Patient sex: M
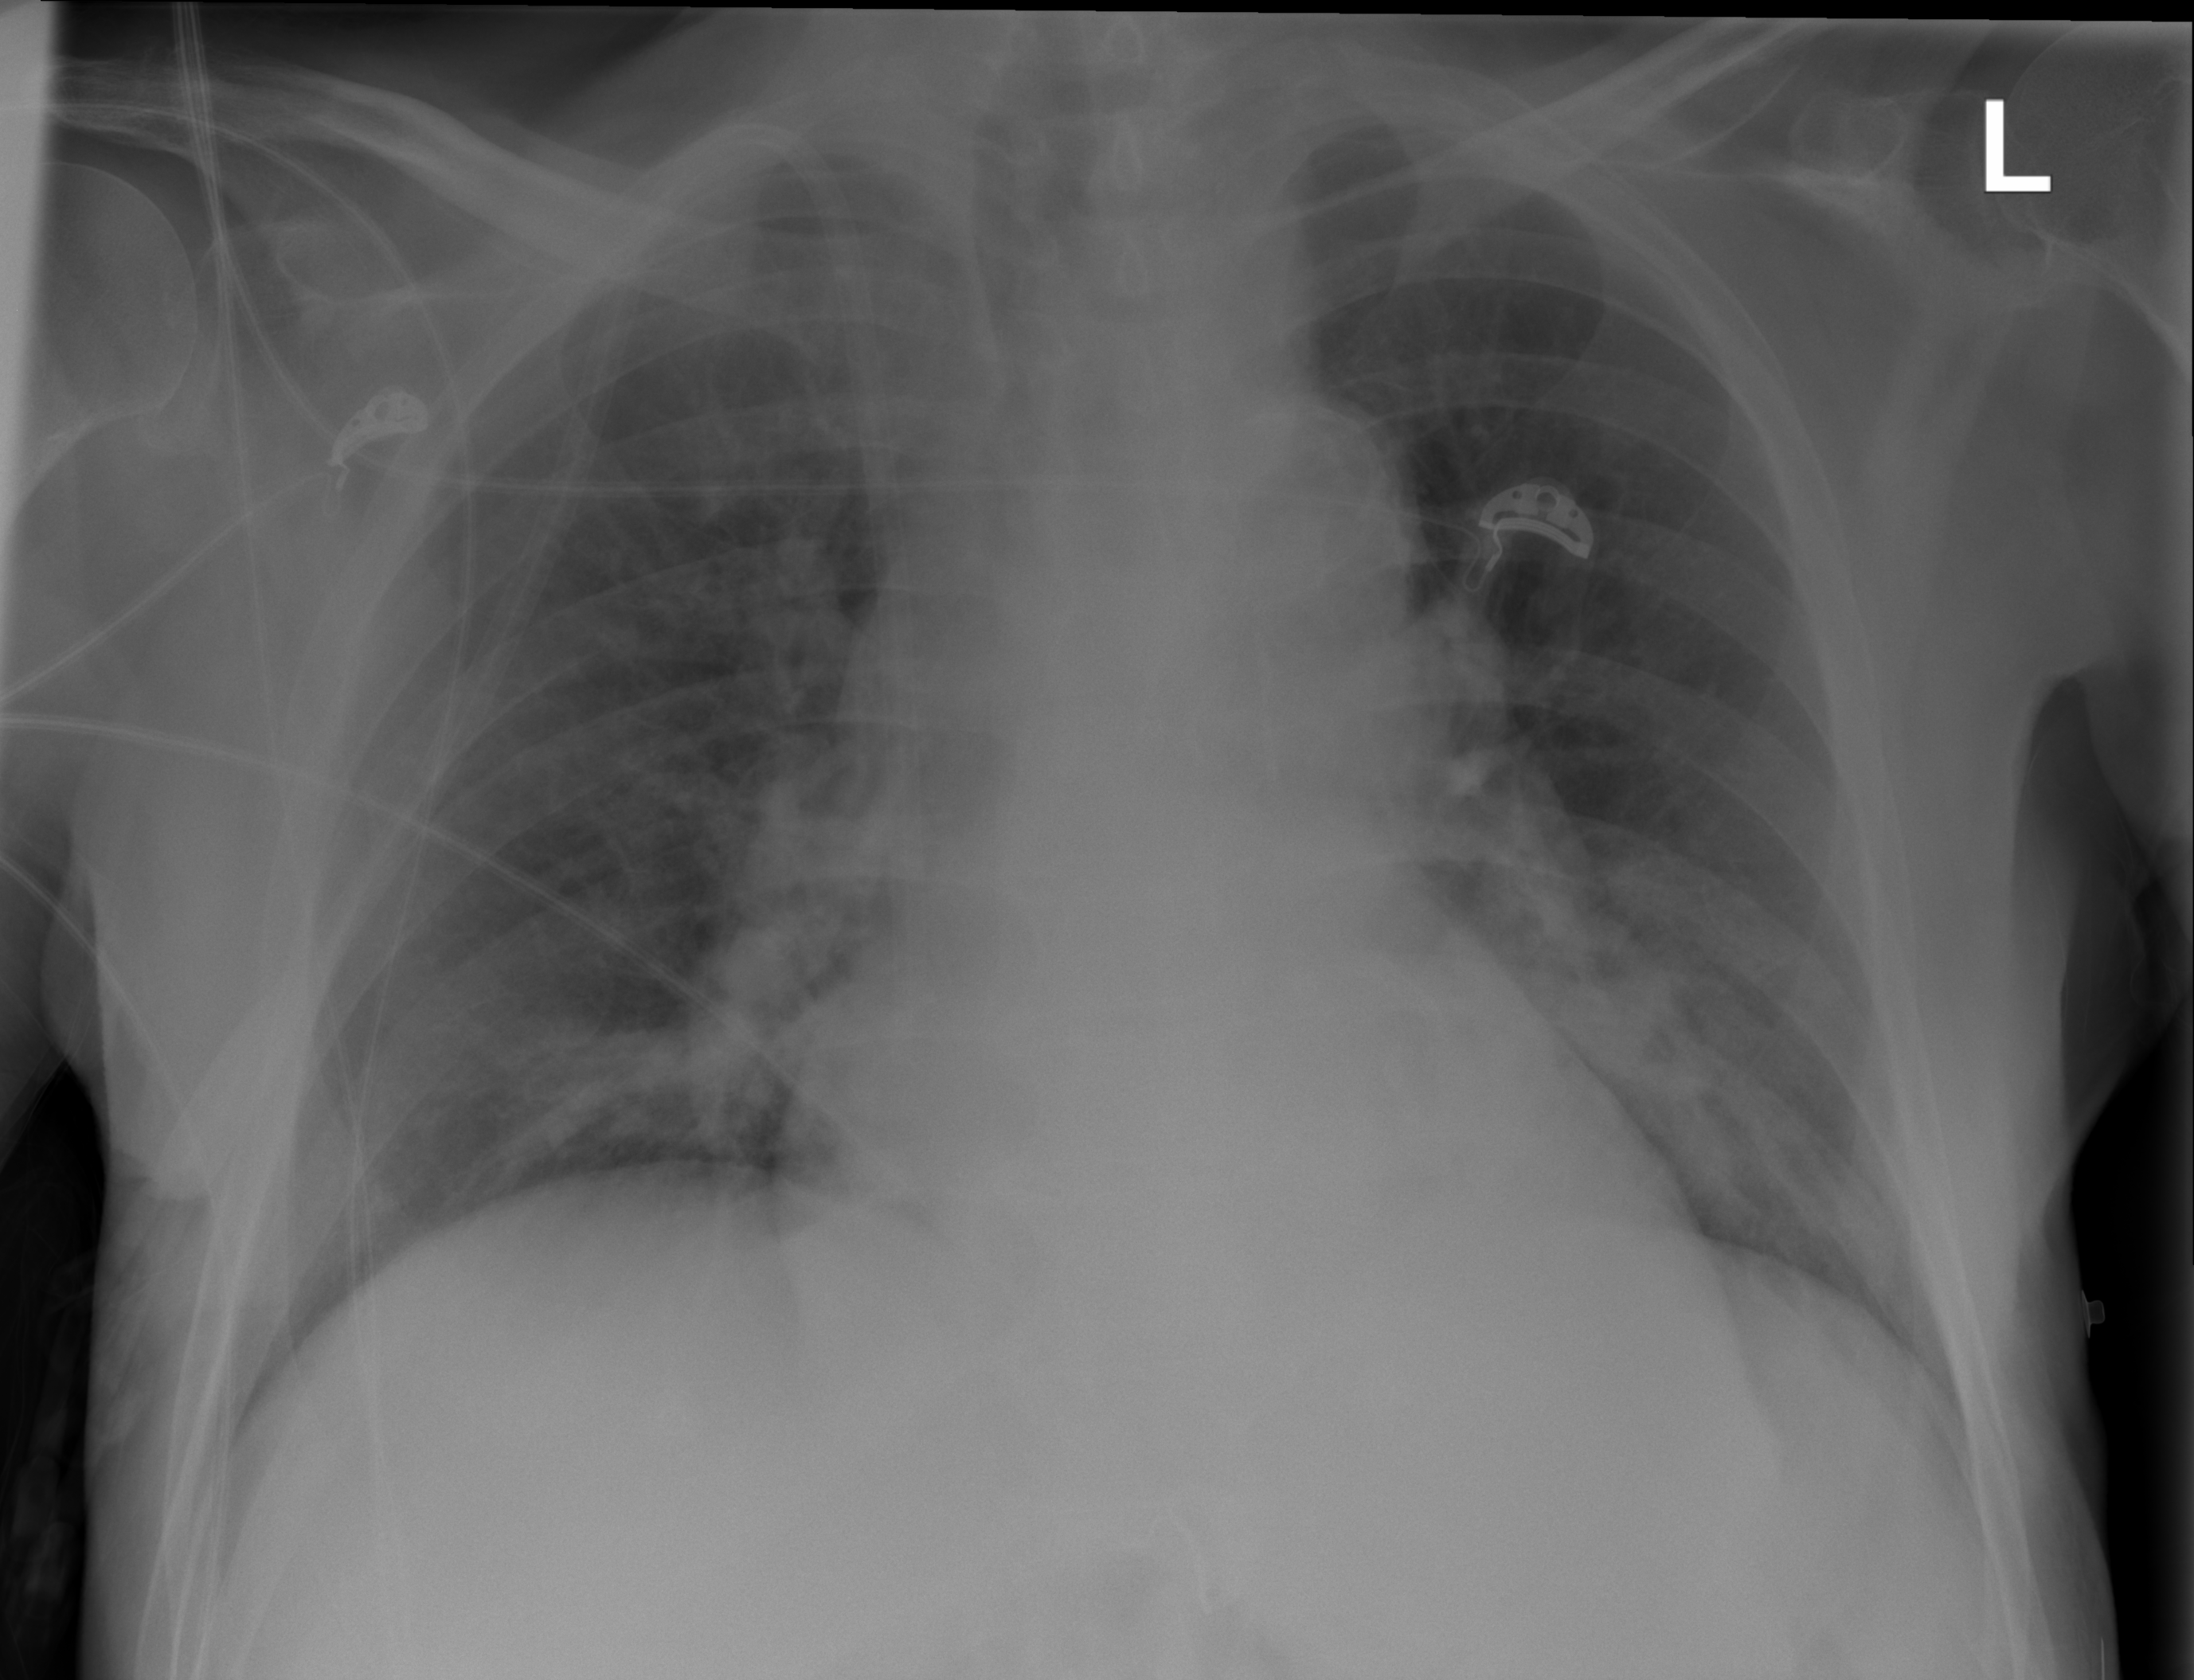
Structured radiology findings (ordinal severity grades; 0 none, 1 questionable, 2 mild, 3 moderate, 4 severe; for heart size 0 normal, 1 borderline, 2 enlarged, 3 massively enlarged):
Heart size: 2
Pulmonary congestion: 2
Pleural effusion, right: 0
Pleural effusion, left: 0
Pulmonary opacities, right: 2
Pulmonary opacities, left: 2
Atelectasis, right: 0
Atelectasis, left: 0